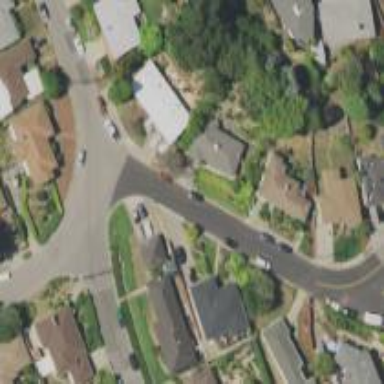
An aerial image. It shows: Residential road with asphalt surface. There is sidewalk on the left side.